Question: The following app.yaml works great on my local dev server.. but when I deploy it to production all static files throw 404. Server isn't able to locate any static files. Have been searching for hours couldn't find a valid solution.
Note: I am developing with mac, so aware of the case sensitive nature of the system.
'''
application: dev-scanner
version: 1
runtime: python
api_version: 1
handlers:
- url: /(.+)
static_files: static_files/
upload: ./static_files/(.+)
- url: /
static_files: static_files/index.html
upload: ./static_files/index.html
'''
Here is the error from the log
> 2011-03-18 01:18:07.033 / 404 21ms
0cpu_ms 0kb Mozilla/5.0 (Macintosh; U;
Intel Mac OS X 10_6_6; en-US)
AppleWebKit/534.16 (KHTML, like Gecko)
Chrome/10.0.648.134
Safari/534.16,gzip(gfe),gzip(gfe),gzip(gfe)
76.126.174.202 - - [18/Mar/2011:01:18:07 -0700] "GET /
HTTP/1.1" 404 0 - "Mozilla/5.0
(Macintosh; U; Intel Mac OS X 10_6_6;
en-US) AppleWebKit/534.16 (KHTML, like
Gecko) Chrome/10.0.648.134
Safari/534.16,gzip(gfe),gzip(gfe),gzip(gfe)"
"dev.app-scanner.com" ms=21 cpu_ms=0
api_cpu_ms=0 cpm_usd=0.000053 W
2011-03-18 01:18:07.012 Static file
referenced by handler not found:
static_files/index.html
Here is the file system structure after I use 'appcfg.py download_app -A'

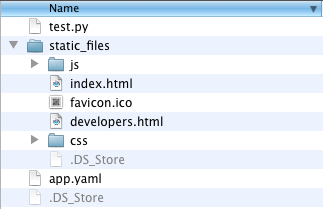
Answer: Take a look at the app.yaml in this gist:
<URL>
It successfully serves a static site. The main differences I see are the lack of the './' as noted by @Wooble above, and the use of (.*) instead of (.+) as the main regular expression. (.+) should work in theory though.